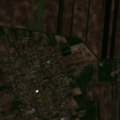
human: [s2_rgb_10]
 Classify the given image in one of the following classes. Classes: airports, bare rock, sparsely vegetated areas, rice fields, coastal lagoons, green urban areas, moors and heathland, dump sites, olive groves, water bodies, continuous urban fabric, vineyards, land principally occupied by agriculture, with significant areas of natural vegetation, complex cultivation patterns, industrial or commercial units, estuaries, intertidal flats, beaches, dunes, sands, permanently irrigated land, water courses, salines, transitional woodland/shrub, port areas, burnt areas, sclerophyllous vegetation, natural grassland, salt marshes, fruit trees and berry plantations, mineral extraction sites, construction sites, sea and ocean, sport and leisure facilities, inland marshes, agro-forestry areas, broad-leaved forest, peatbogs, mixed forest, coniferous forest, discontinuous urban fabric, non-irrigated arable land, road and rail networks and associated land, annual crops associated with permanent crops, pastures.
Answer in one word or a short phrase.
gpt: discontinuous urban fabric, non-irrigated arable land, complex cultivation patterns